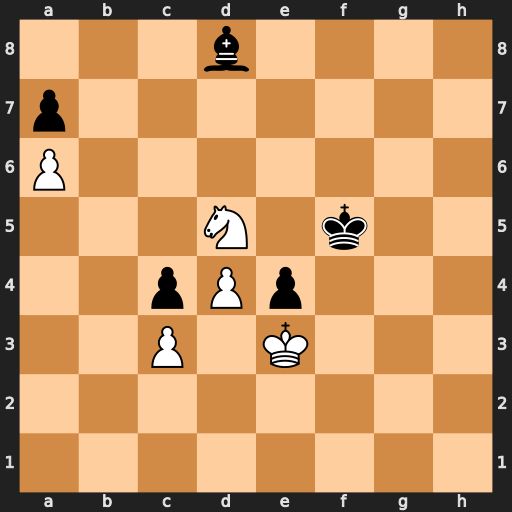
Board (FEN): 3b4/p7/P7/3N1k2/2pPp3/2P1K3/8/8
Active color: w
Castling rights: -
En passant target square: -
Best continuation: Nb4 Bg5+ Ke2